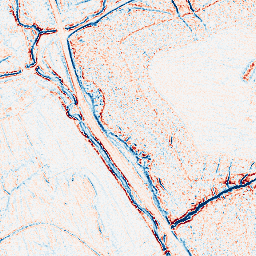
Category: edge_preserving
Decomposition family: bilateral
Decomposition parameters: d: 5
sigma_color: 100
sigma_space: 25
Upsampling method: bilinear
Upsampling parameters: scale: 4
Upsampling scale: 4